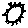
Label: sun